Question: I need to update an array of pixels to the screen every frame. It works initially, however when I try to resize the screen it glitches and eventually throws 'EXC_BAD_ACCESS 1'. I already checked that the buffer is allocated to the correct size before every frame, however it does not seem to affect the result.
'''
#include <stdio.h>
#include <stdlib.h>
#include <GLUT/GLUT.h>
unsigned char *buffer = NULL;
int width = 400, height = 400;
unsigned int screenTexture;
void Display()
{
for (int y = 0; y < height; y+=4) {
for (int x = 0; x < width; x++) {
buffer[(x + y * width) * 3] = 255;
}
}
glClear(GL_COLOR_BUFFER_BIT);
glEnable(GL_TEXTURE_2D);
// This function results in EXC_BAD_ACCESS 1, although the buffer is always correctly allocated
glTexImage2D(GL_TEXTURE_2D, 0, GL_RGB, width, height, 0, GL_RGB, GL_UNSIGNED_BYTE, buffer);
glViewport(0, 0, width, height);
glMatrixMode(GL_PROJECTION);
glLoadIdentity();
glOrtho(0, width, height, 0, 0, 1);
glMatrixMode(GL_MODELVIEW);
glBegin (GL_QUADS);
glTexCoord2f(0,0); glVertex2i(0, 0);
glTexCoord2f(1,0); glVertex2i(width,0);
glTexCoord2f(1,1); glVertex2i(width,height);
glTexCoord2f(0,1); glVertex2i(0, height);
glEnd ();
glFlush();
glutPostRedisplay();
}
void Resize(int w, int h)
{
width = w;
height = h;
buffer = (unsigned char *)realloc(buffer, sizeof(unsigned char) * width * height * 3);
if (!buffer) {
printf("Error Reallocating buffer
");
exit(1);
}
}
int main(int argc, char **argv)
{
glutInit(&argc, argv);
glutInitDisplayMode(GLUT_RGB | GLUT_SINGLE);
glutInitWindowSize(width, height);
glutCreateWindow("Rasterizer");
glutDisplayFunc(Display);
glutReshapeFunc(Resize);
glGenTextures(1, &screenTexture);
glBindTexture(GL_TEXTURE_2D, screenTexture);
glTexParameteri(GL_TEXTURE_2D, GL_TEXTURE_BASE_LEVEL, 0);
glTexParameteri(GL_TEXTURE_2D, GL_TEXTURE_MAX_LEVEL, 0);
glDisable(GL_DEPTH_TEST);
buffer = (unsigned char *)malloc(sizeof(unsigned char) * width * height * 3);
glutMainLoop();
}
'''
After resizing the screen does not display properly either:

What is causing this problem? The code compiles and runs you just have to link GLUT and OpenGL.
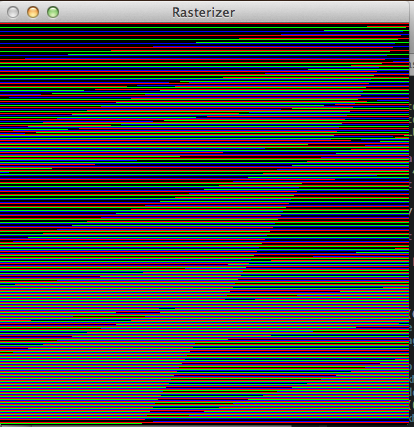
Answer: As @genpfault mentioned, OpenGL reads 4 bytes per pixel instead of your assumption of 3.
Instead of changing 'GL_UNPACK_ALIGNMENT', you can also change your code to the correct assumption of 4 bytes per pixel via a simple 'struct':
'''
struct pixel {
unsigned char r, g, b;
unsigned char unused;
};
'''
Then, instead of using the magic constant 3, you can use the much clearer 'sizeof(struct pixel)'. This makes it easier to read and to convey the intent of the code, and it doesn't result in any extra code (as the structure is "effectively" an array of 4 bytes).